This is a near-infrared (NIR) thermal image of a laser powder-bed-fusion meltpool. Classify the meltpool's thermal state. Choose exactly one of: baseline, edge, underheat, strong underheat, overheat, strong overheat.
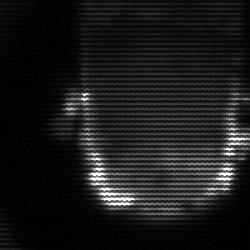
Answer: baseline